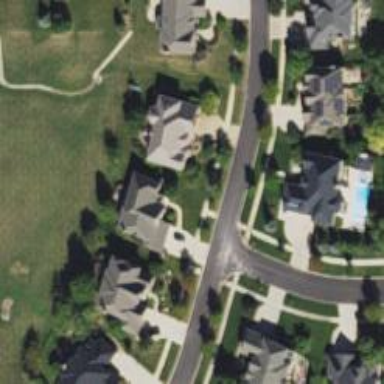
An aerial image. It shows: Residential road with asphalt surface and separate sidewalk.